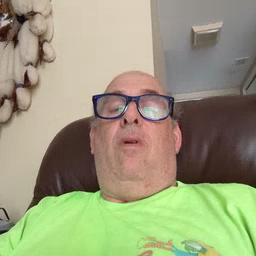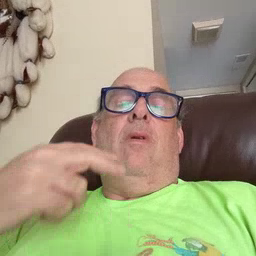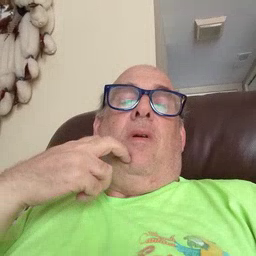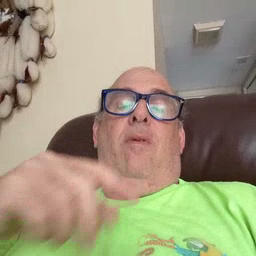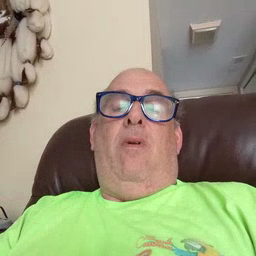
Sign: gum